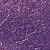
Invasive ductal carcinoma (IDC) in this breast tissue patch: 0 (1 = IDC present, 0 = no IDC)